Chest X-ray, PA view. Patient: 40 years old, sex F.
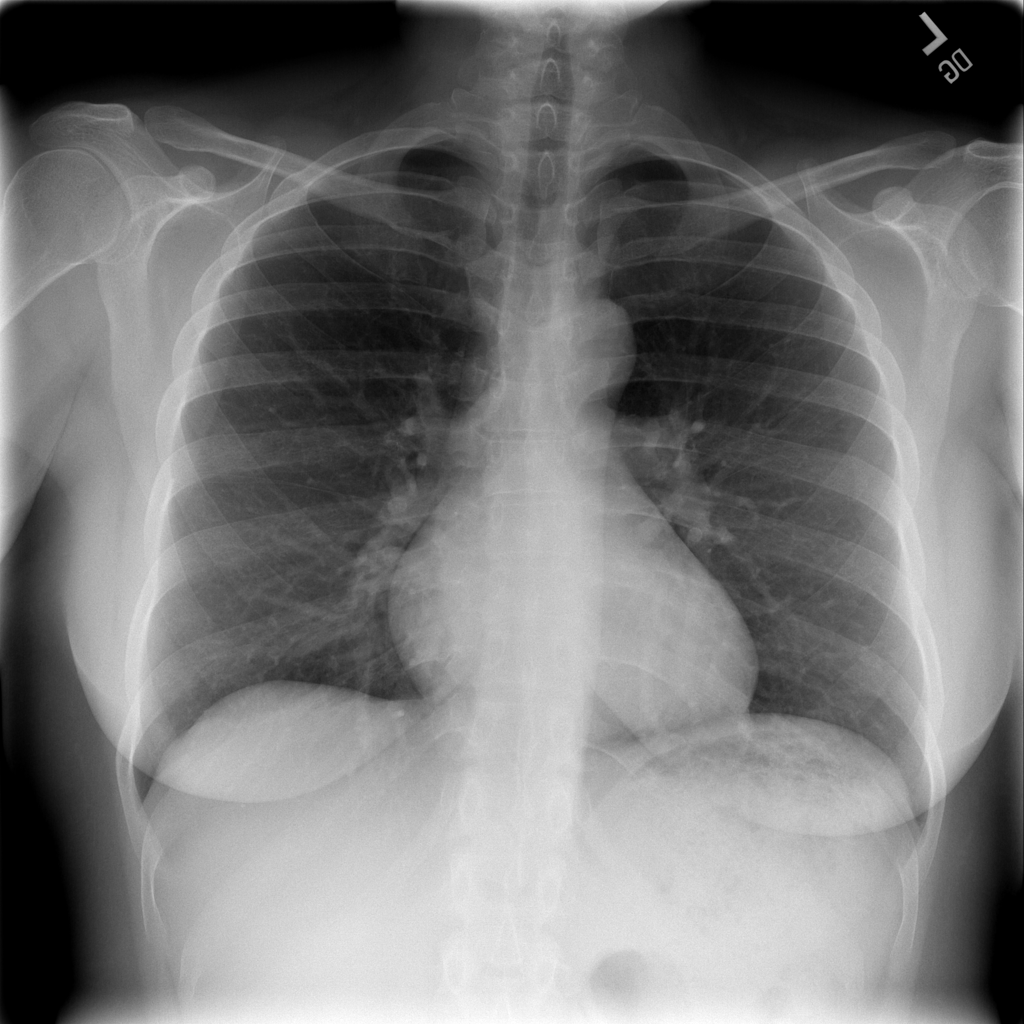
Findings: No Finding